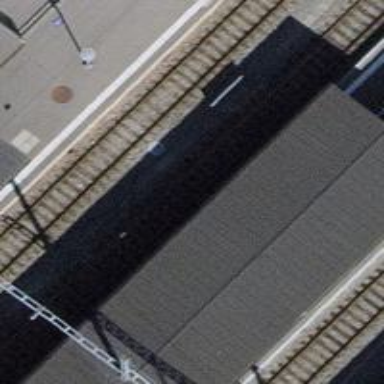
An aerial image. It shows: Stop position for public transport at railway stop.